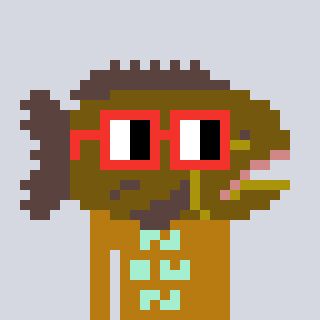
a pixel art character with square red glasses, a grouper-shaped head and a gold-colored body on a cool background